Question: I've a third-party servlet inside a JAR that I cannot change. I've extended that servlet and been using it normally as a servlet should be used, the client side makes an HTTP request that invokes my servlet.
But now the client wants an automatic service, that is, I will need to do some requests to that third party servlet from the same webapp where the servlet is.
I looked at the the third party servlet code but I didn't found a place to bypass the servlet because the HttpServletRequest and HttpServletResponse objects are passed from method to method... Basically it seems that I would need to re-implement all the third party code.
> Solutions I found but do not satisfy me: My common sense says that calling the third party servlet from a url is not the best way to
go, besides the overhead added, I don't want to expose the third party
servlet. Calling my servlet from a url also brings problems with
sessions and other things. This seems to be out of the question because there is no implementation for the HttpServletRequest and
HttpServletResponse. Didn't explore this solution yet, but it seams wrong to use a test-driven library in the real
environment.
Anyone has an idea how to interact with that third party servlet?
EDIT:
Since my English is not very good and I'm finding difficult to explain myself here goes a schematic to try to explain better

EDIT2: After a meeting the third party maker they offer to isolate the methods I need to avoid calling the servlet. If you don't have the same luck I did check out both and answers.
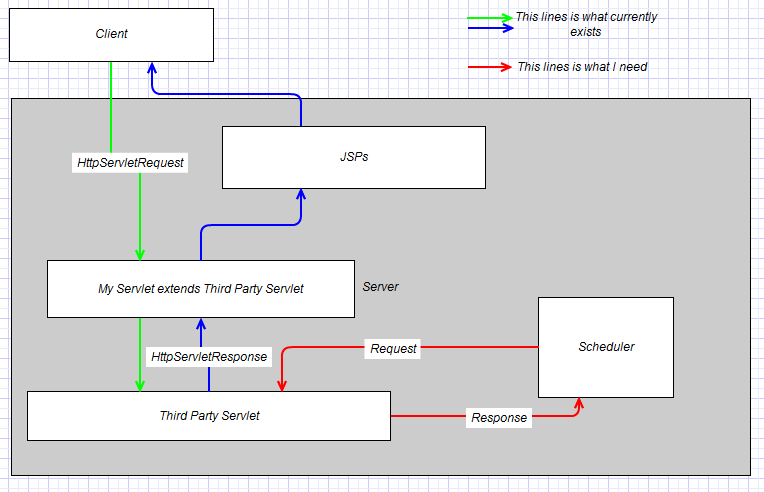
Answer: If I understand your question correctly, you have implemented or have a third party servlet that generate the report for you.
Now what you want to do is to periodically generate the report and store in session so that when user want to get the report they can retrieve it using another servlet.
If this is the case then you want the task to be running periodically on your server. You will need some sort of task scheduler to run on your server and what the task does is just make a http request to your servlet (this can be http GET or POST).